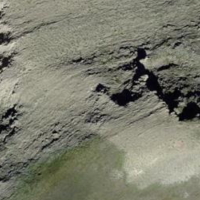
EUNIS habitat code: 48
Species observed at this site:
Gentiana brachyphylla